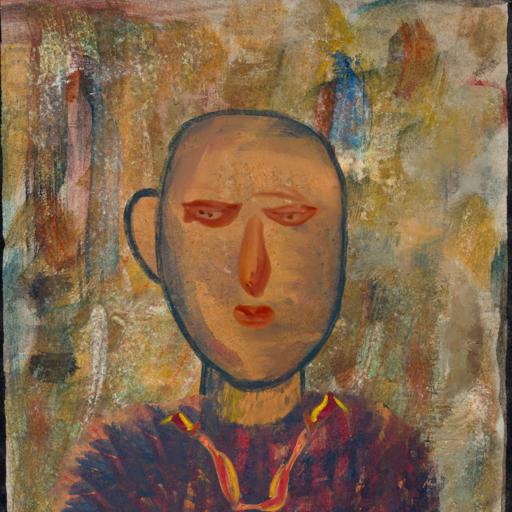
Background: Pipe, Head And Neck Front: In_The_Sun, Face Front: Pious_Lady, Bust: In_The_Sun, Hair Front: Blank, Head Accessory: Blank, Second Necklace: Gypsy_Mother_1, Necklace: Blank, Baby: Blank